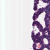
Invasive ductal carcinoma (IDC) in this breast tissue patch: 0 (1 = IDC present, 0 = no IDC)